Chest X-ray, AP view. Patient: 16 years old, sex M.
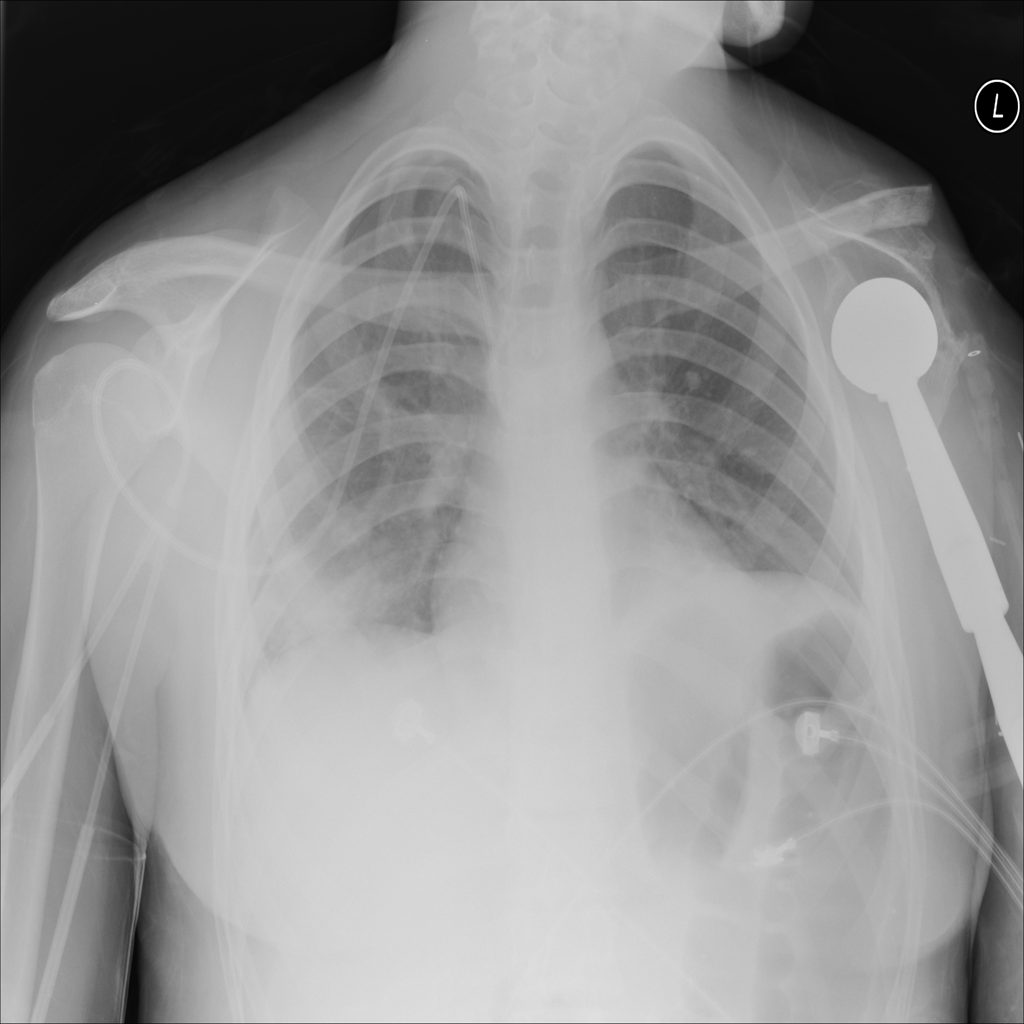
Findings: Atelectasis, Infiltration, Pneumothorax